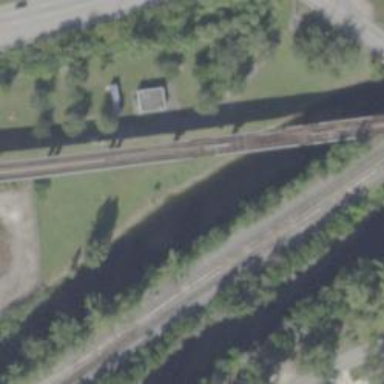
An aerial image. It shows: Bridge with electrified rail.